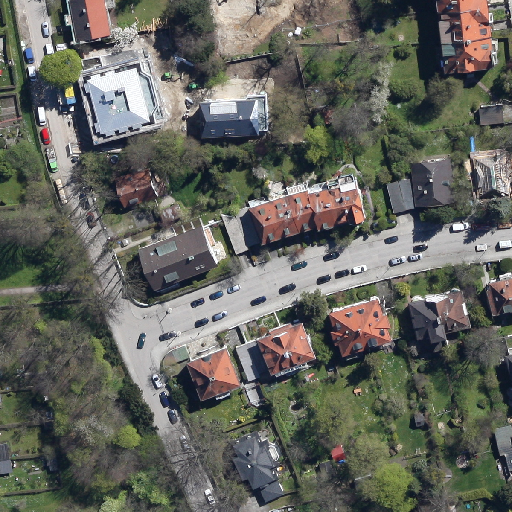
Referring expression: sidewalk